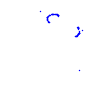
Particle: proton